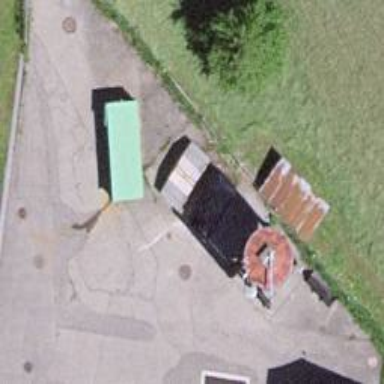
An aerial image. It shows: Recycling container for green waste and scrap metal.